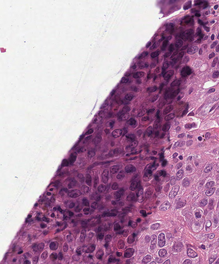
Tumor epithelial tissue: yes
Tumor-associated stroma tissue: yes
Normal tissue: no